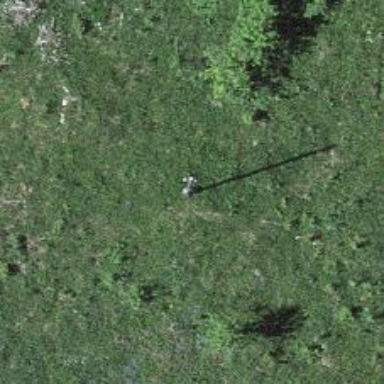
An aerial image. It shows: Power pole.